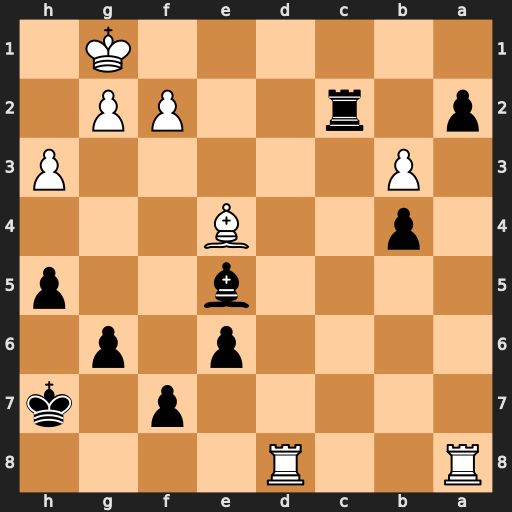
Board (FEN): R2R4/5p1k/4p1p1/4b2p/1p2B3/1P5P/p1r2PP1/6K1
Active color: b
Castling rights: -
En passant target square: -
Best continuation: Rc1+ Rd1 Rxd1#